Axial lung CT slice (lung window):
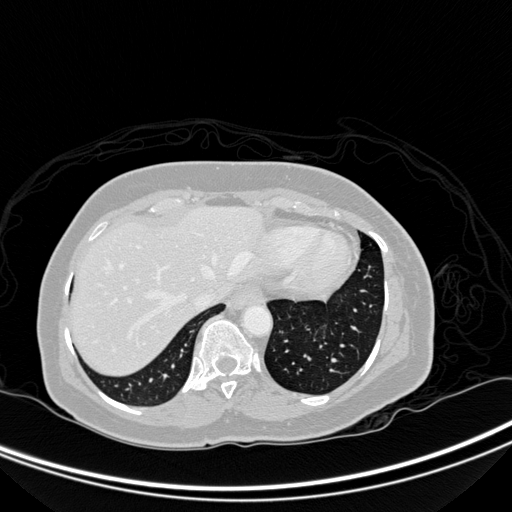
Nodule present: no